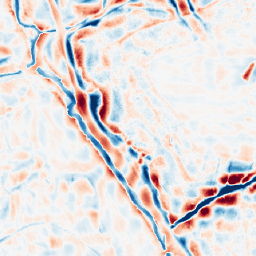
Category: wavelet
Decomposition family: wavelet_biorthogonal
Decomposition parameters: wavelet: bior5.5
level: 4
Upsampling method: area
Upsampling parameters: scale: 2
Upsampling scale: 2